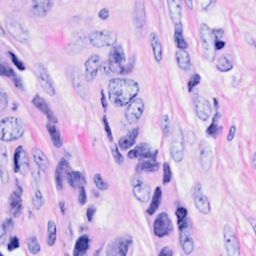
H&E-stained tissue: Breast